Field crop: maize
Growth stage: 2
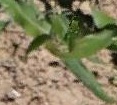
Species: maize